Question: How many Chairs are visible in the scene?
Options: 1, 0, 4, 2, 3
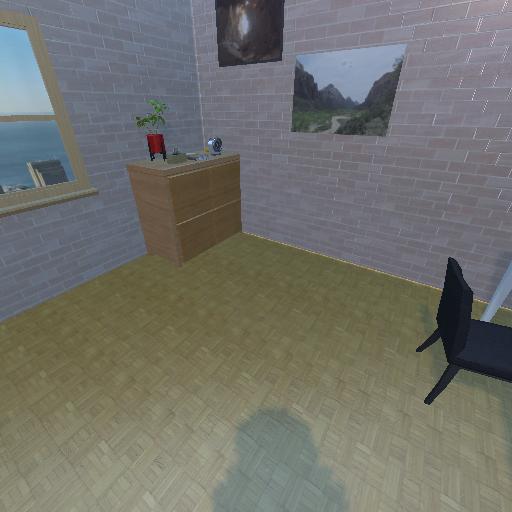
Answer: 1